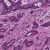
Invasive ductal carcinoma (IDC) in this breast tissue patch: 1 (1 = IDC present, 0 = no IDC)